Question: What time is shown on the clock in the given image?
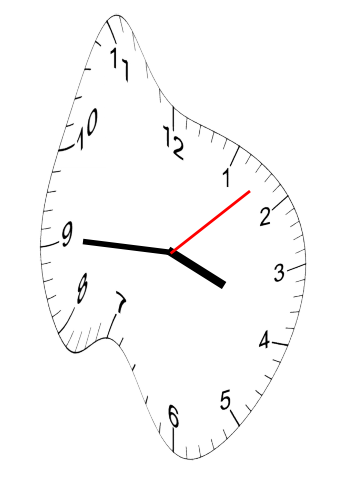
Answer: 03:45:08